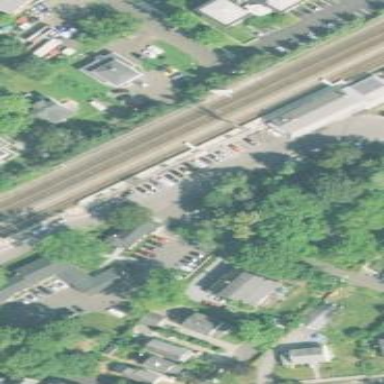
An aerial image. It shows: Platform for public transport at railway station.